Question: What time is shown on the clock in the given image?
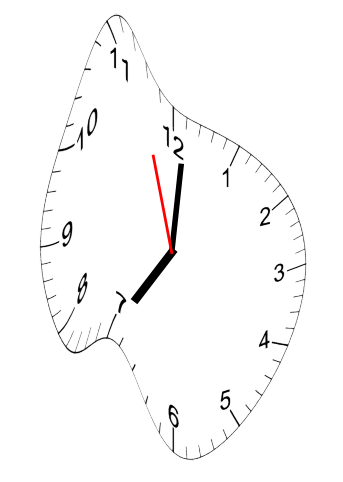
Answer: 07:00:57